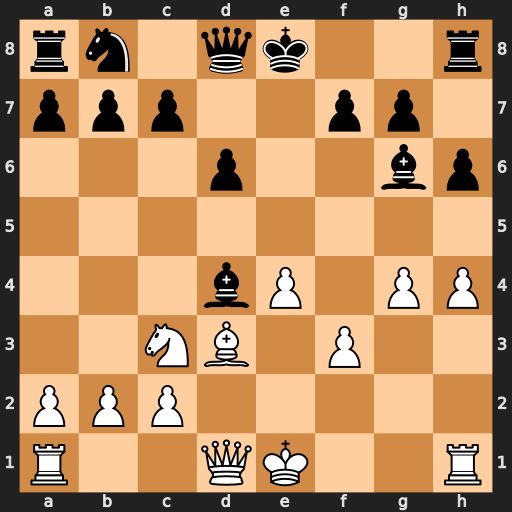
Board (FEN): rn1qk2r/ppp2pp1/3p2bp/8/3bP1PP/2NB1P2/PPP5/R2QK2R
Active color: w
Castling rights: KQkq
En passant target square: -
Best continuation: Bb5+ c6 Qxd4 Qf6 Qxf6